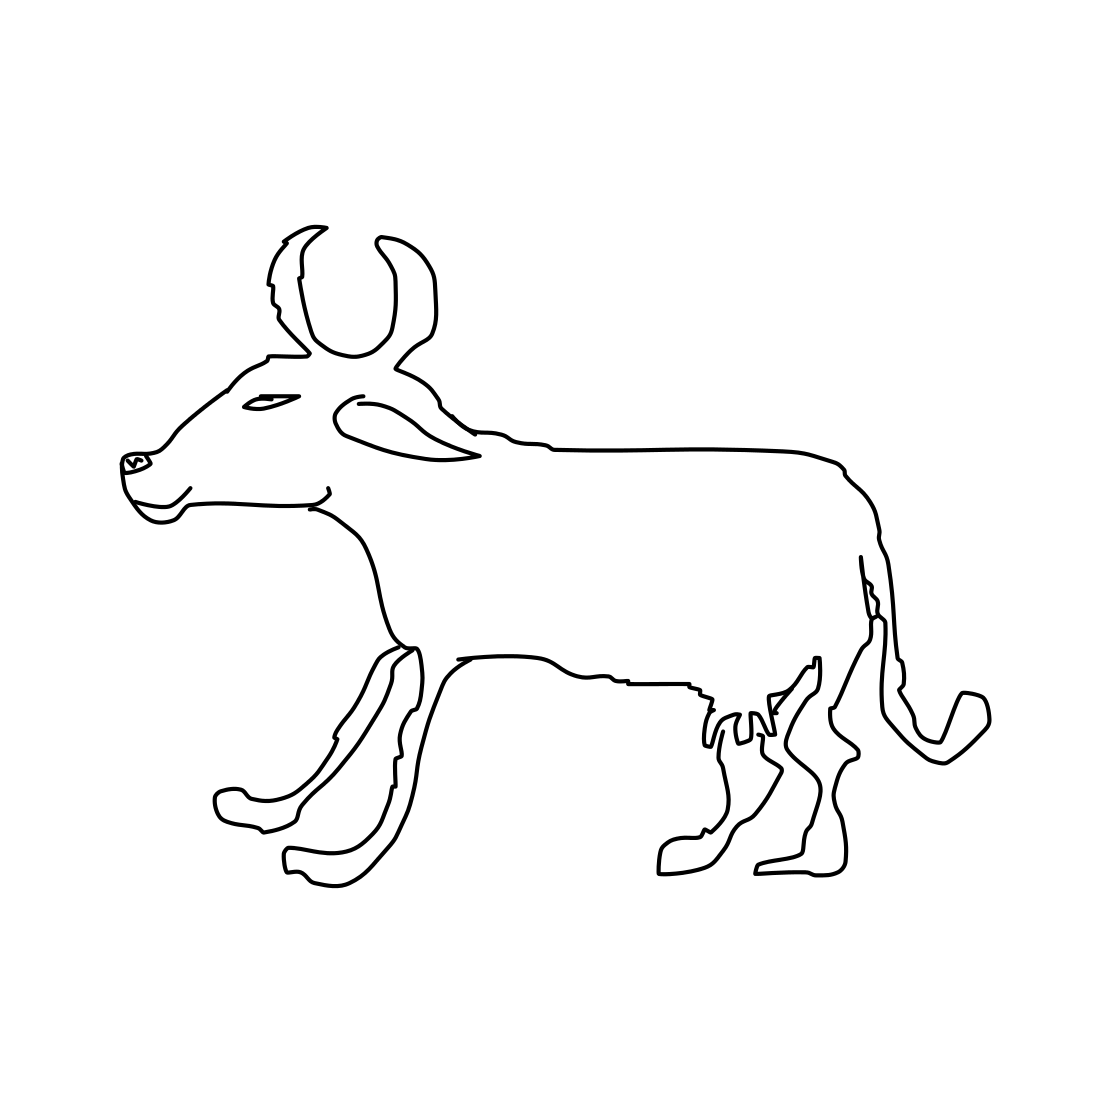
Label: cow